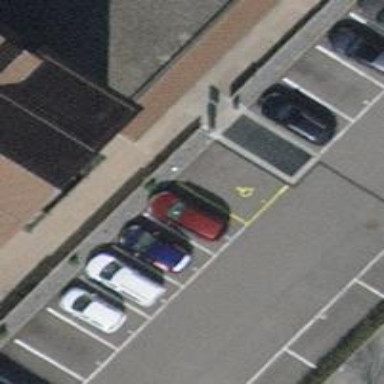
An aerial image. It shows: Designated parking space for disabled individuals.